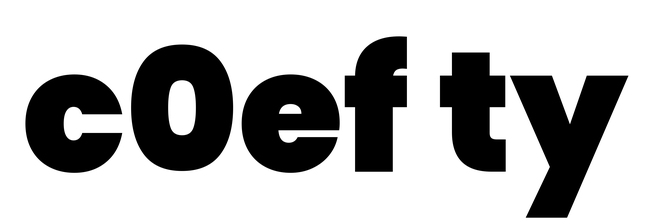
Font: Poppins-Black